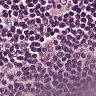
Metastatic tissue present: no